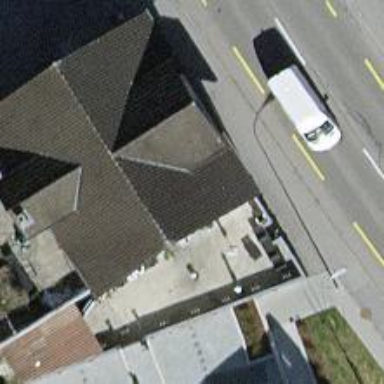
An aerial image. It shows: Restaurant.